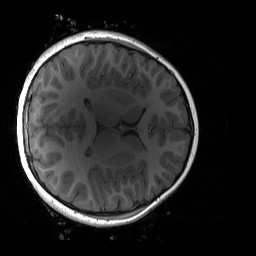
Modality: T1w
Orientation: axial
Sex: male
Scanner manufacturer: siemens
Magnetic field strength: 3 T
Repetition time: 1.9 s
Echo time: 0.00243 s